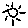
Label: sun